Question: I get:
'''
'object' does not contain a definition for 'Action'
'''
excepiton in my "_ExternalLoginsListPartial" view but I don't understand why because in Login view I call:
'''
@Html.Partial("_ExternalLoginsListPartial", new { Action = "ExternalLogin", ReturnUrl = ViewBag.ReturnUrl })
'''
And when I look into the Model in debugger it definaltely contains "Action".

Can anyone help me understand that?
Actually my site was running but today I started to edit "ManageUserViewModel" so that I can store some user specific settings in it. After that I always get this exception although I already reverted my changes...
The code below makes my website run again:
'''
//string action = Model.Action;
//string returnUrl = Model.ReturnUrl;
string action = "ExternalLogin";
string returnUrl = "/myTime/en/Manage";
using (Html.BeginForm(action, "Account", new { ReturnUrl = returnUrl }))
{
@Html.AntiForgeryToken()
<div id="socialLoginList">
<p>
@foreach (AuthenticationDescription p in loginProviders)
{
<button type="submit" class="btn btn-default" id="@p.AuthenticationType" name="provider" value="@p.AuthenticationType" title="Log in using your @p.Caption account">@p.AuthenticationType</button>
}
</p>
</div>
}
'''
UPDATE:
I'm able to reproducte the problem. As mentioned above I tried to change "ManageUserViewModel" so that the user can set some settings. Since I only use Google login I removed the password stuff for the model. To reproduce the exception comment out everything in ManageUserViewModel (make it an empty class).
Then comment out everything in Manage:
'''
//
// POST: /Account/Manage
[HttpPost]
[ValidateAntiForgeryToken]
public async Task<ActionResult> Manage(ManageUserViewModel model)
{
// If we got this far, something failed, redisplay form
return View(model);
}
'''
and then comment in:
'''
app.UseGoogleAuthentication();
'''
in StartupAuth.cs
And you get the exception when you click the google login button.
You can use the default MVC5 template and just do the steps described above to reproduce this...
I'm not sure if it is the wrong place to let my user store his settings. However, the screenshot below is definately giving me wrong information...
UPDATE2:
You don't have to edit Manage function in AccountController. It is enough to make "ManageUserViewModel" empty.
Cheers,
Stefan
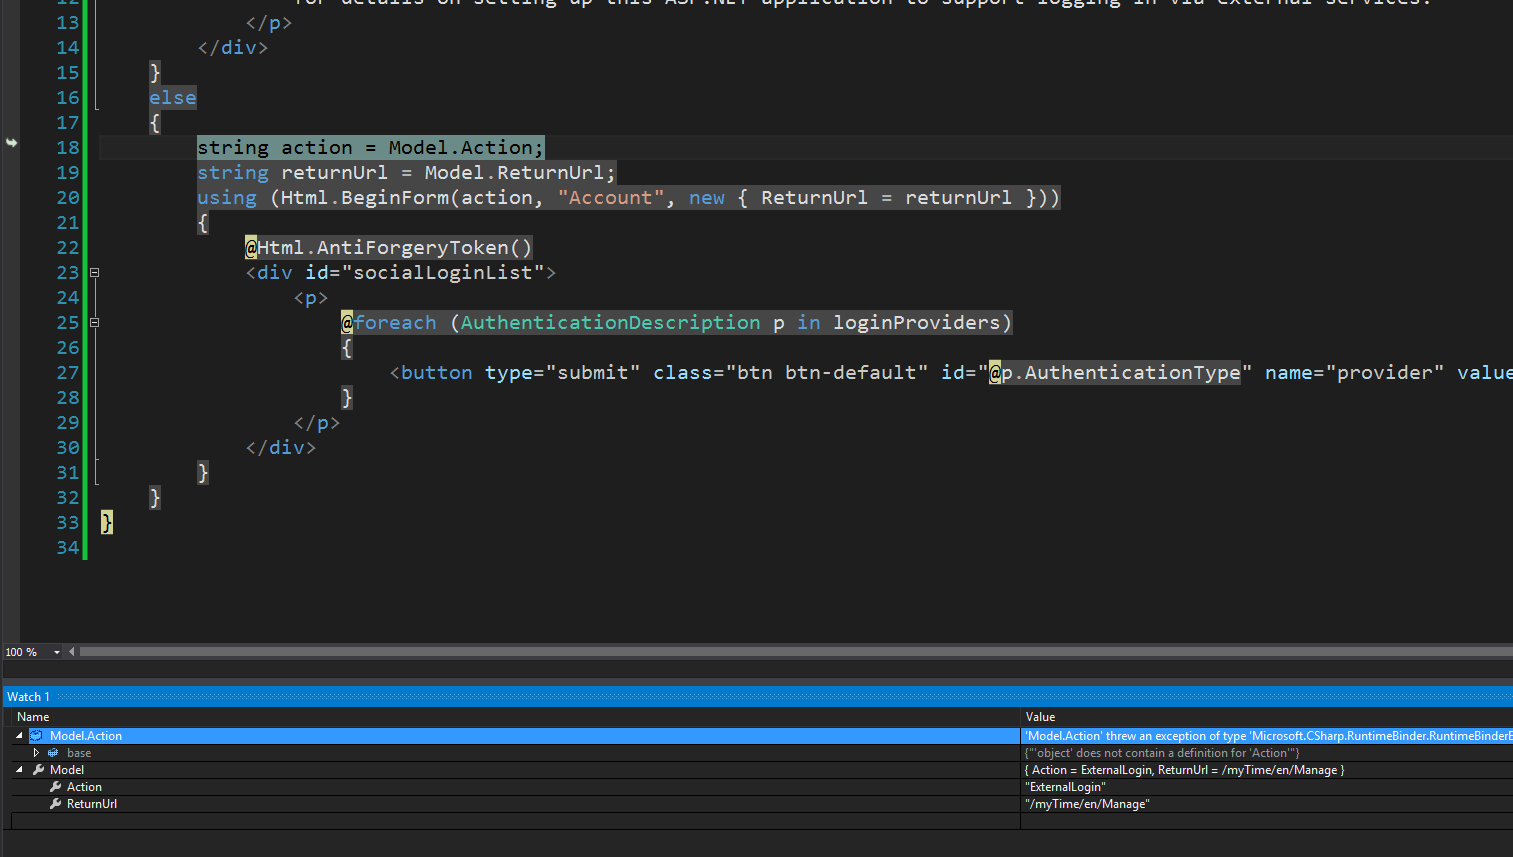
Answer: The fact that it exists in the debugger is meaningless. The debugger exposes the object and all it's properties without knowing or caring about it's type. The problem you're having in your view is that you don't have a model definition, and because of that, your "model" is an 'object'. The 'Object' type truly does not have a property or method named 'Action', so you get the error.
The best solution is to simply specify your model as the actual type you're working with. Then you get intellisense and all the other goodness that comes from being strongly-typed. The alternative, is to cast 'Model' to 'dynamic', but that's really nasty.